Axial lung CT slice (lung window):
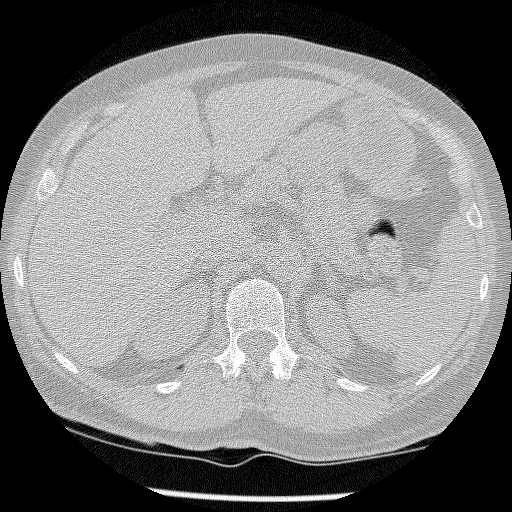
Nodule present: no